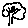
Label: tree